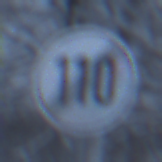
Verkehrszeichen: EndeGeschwindigkeit110
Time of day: Midday
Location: Outdoor (Nature)
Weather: Overcast
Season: Winter
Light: Natural